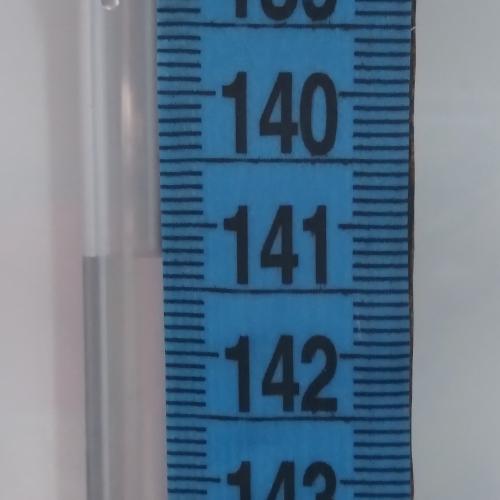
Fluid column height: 141.3 cm